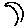
Label: moon